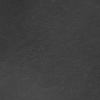
Atmospheric dust classification: dusty